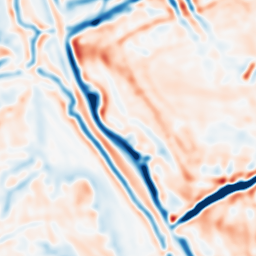
Category: multiscale
Decomposition family: dog
Decomposition parameters: sigma_low: 3
sigma_high: 5
Upsampling method: bspline
Upsampling parameters: scale: 8
Upsampling scale: 8